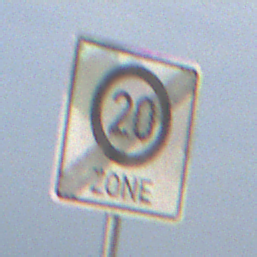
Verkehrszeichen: EndeZone20
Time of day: MorningAfternoon
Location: Outdoor (Suburban)
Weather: PartlyCloudy
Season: NotSpecified
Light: Natural